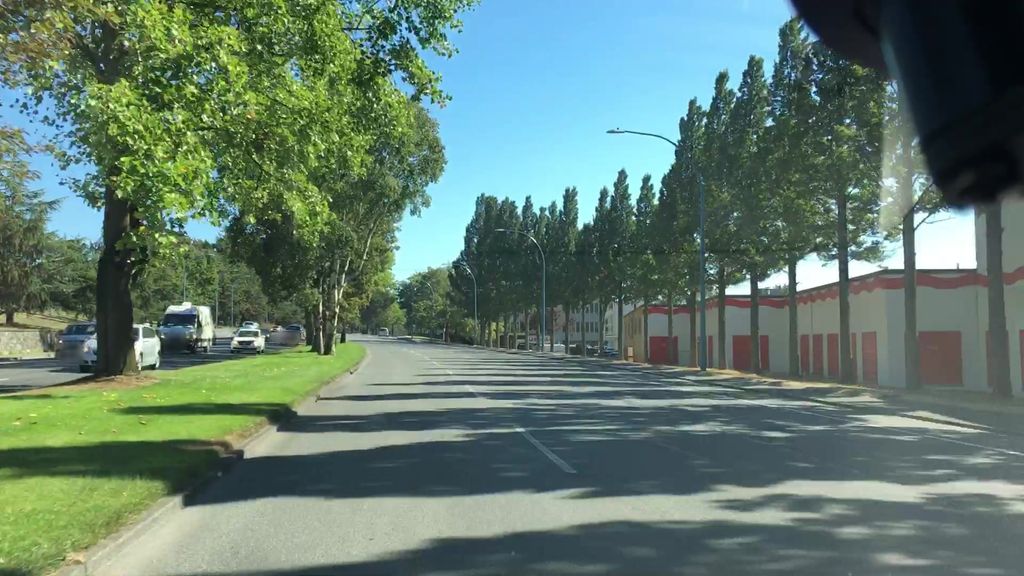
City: victoria